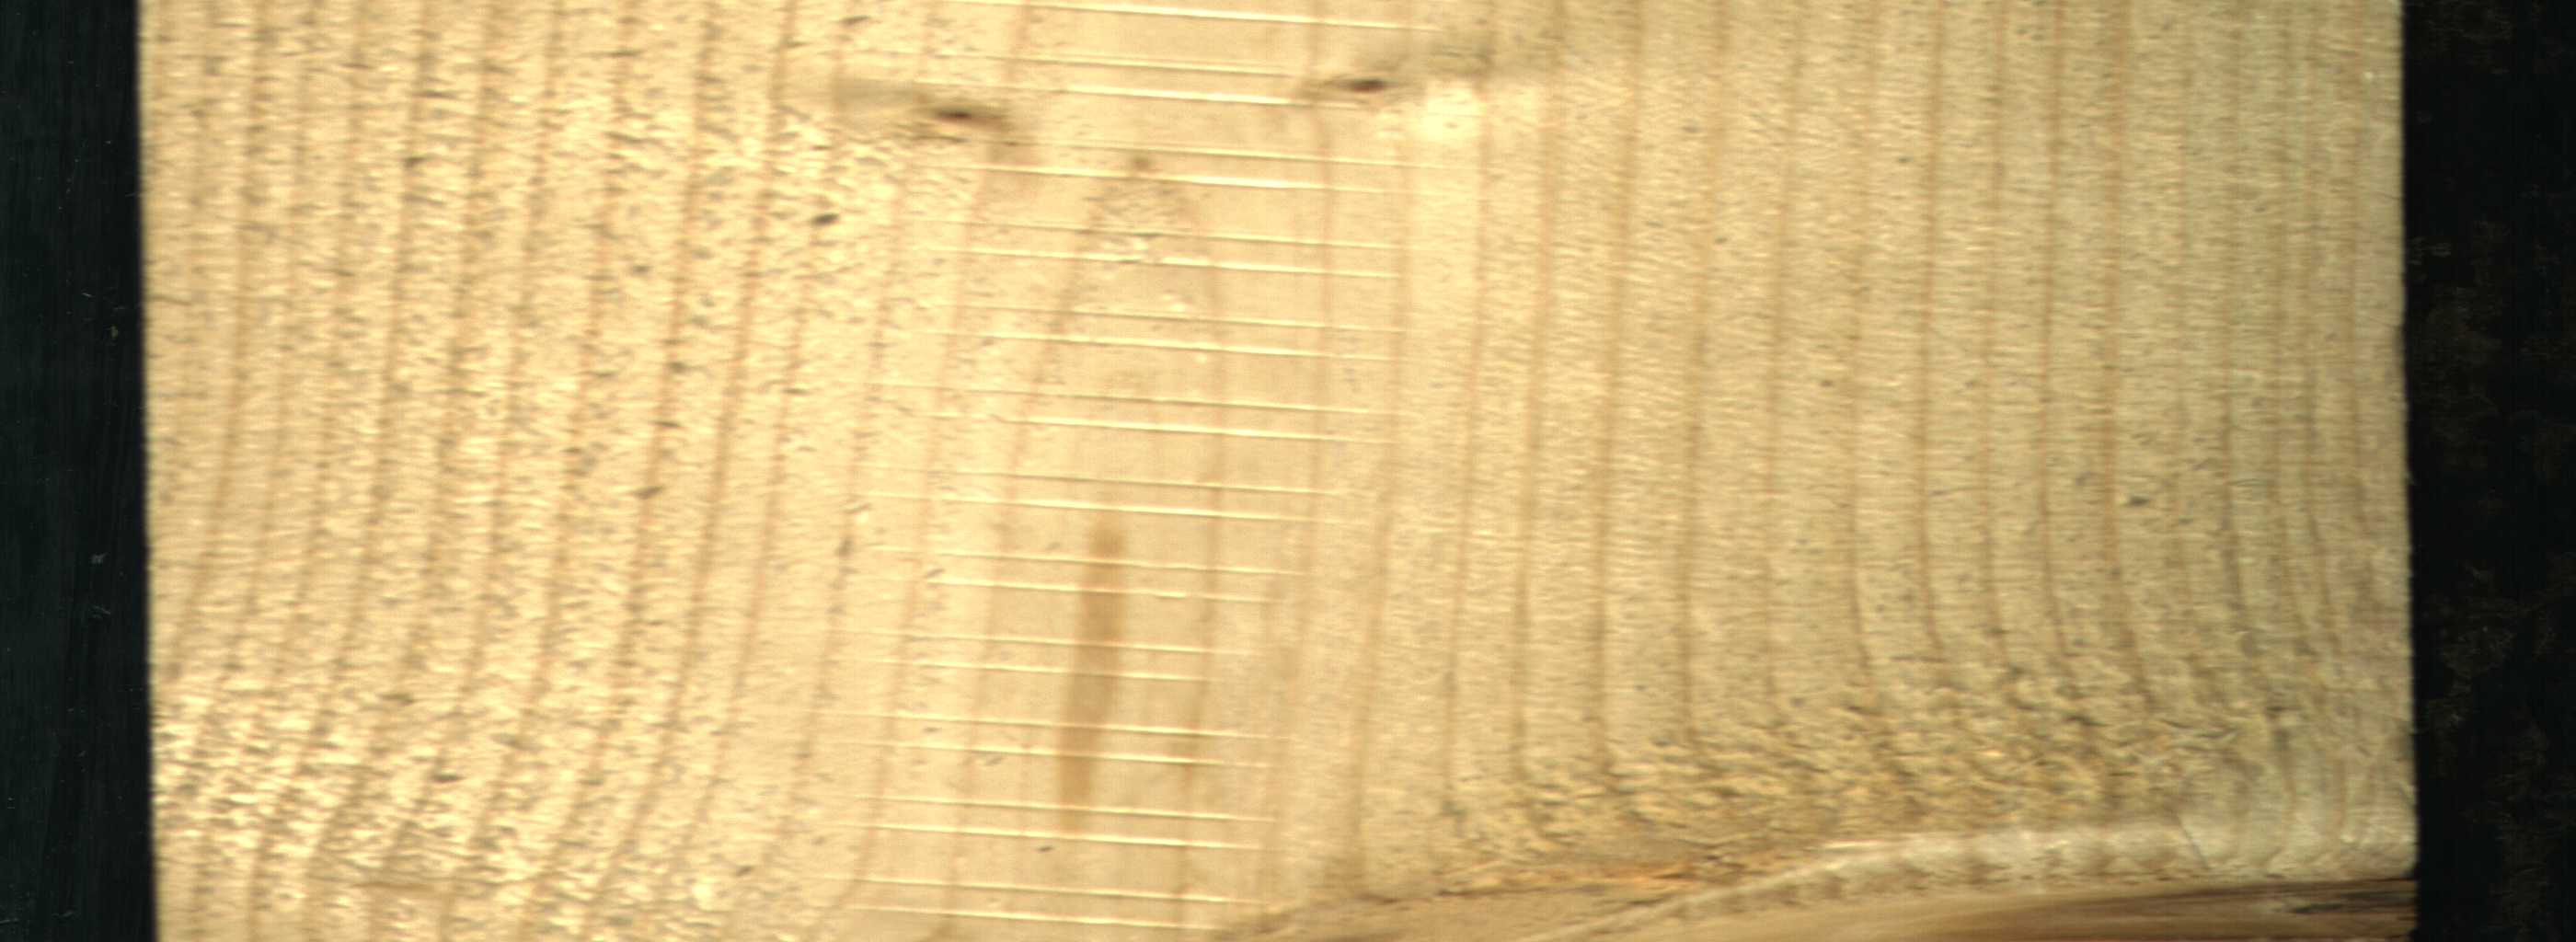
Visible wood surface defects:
Live_Knot
Live_Knot
Live_Knot